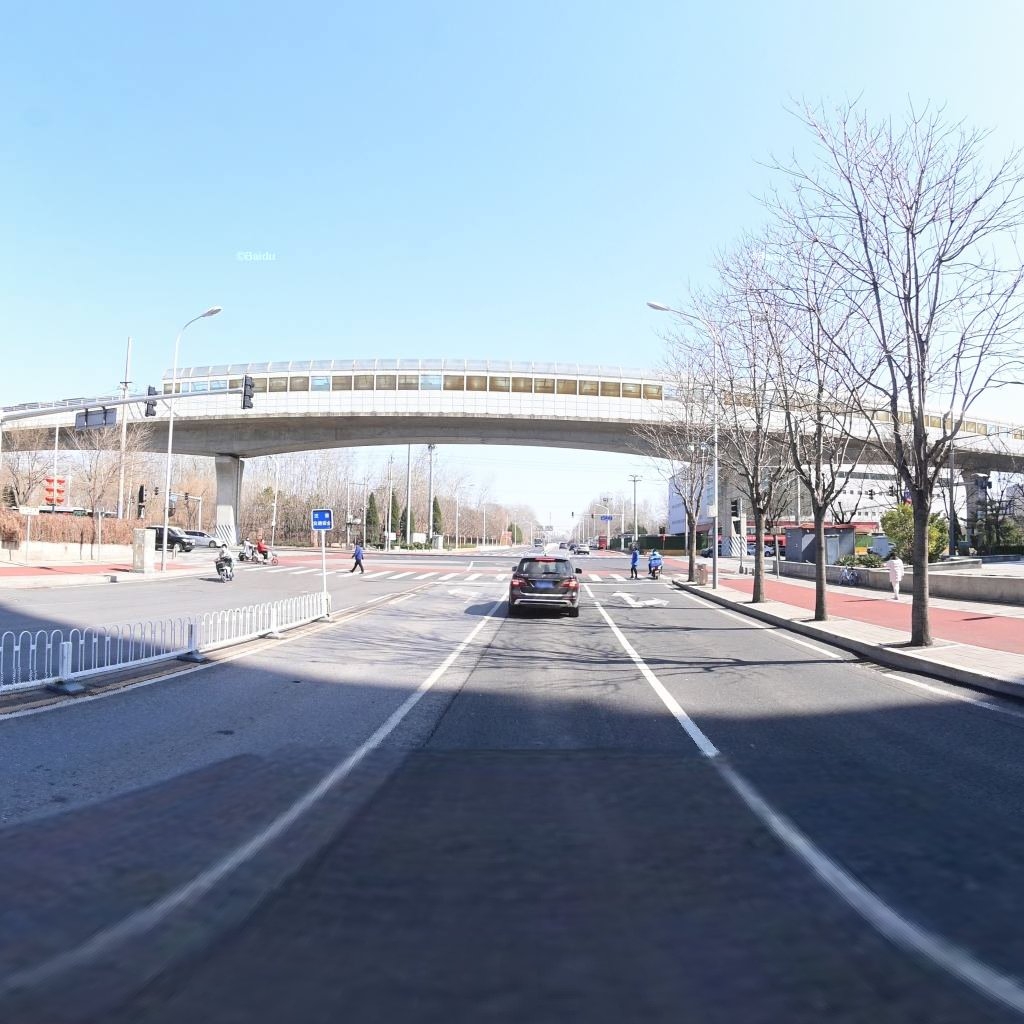
Region: Chaoyang
Road damage annotations: longitudinal crack